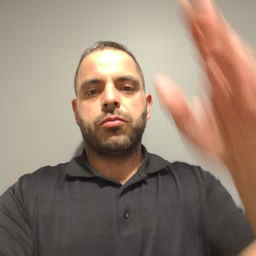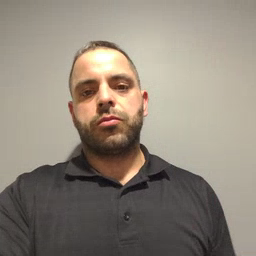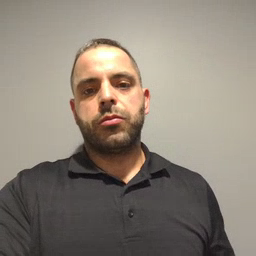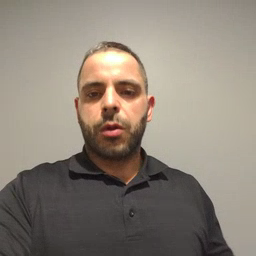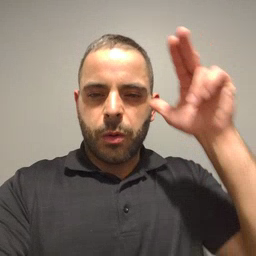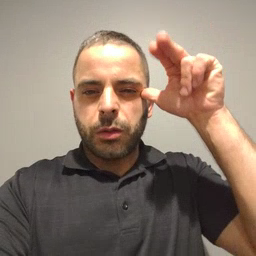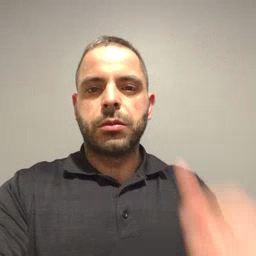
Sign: horse